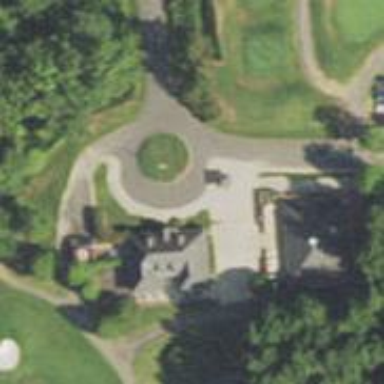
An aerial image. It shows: Clubhouse for golf.